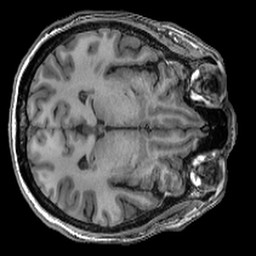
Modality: T1w
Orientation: axial
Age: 31
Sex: female
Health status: ill
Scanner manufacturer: ge
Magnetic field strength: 3 T
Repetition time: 0.008164 s
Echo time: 0.003184 s